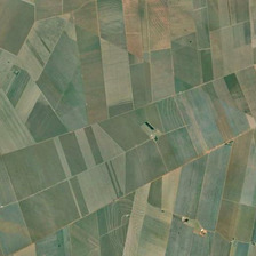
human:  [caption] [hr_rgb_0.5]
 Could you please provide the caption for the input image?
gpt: There are many irregular forms of paddy field on the ground.

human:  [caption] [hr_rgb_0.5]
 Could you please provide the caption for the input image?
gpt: There are irregular paddy fields in paddy fields.

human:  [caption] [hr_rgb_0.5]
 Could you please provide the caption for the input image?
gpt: There are many irregular shaped paddy fields on the ground.

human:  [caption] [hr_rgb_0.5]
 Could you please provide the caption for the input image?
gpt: lines cross country road .

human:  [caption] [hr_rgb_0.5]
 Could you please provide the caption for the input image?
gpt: There are many unusual shapes of paddy fields.